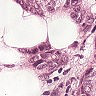
Metastatic tissue present: yes